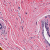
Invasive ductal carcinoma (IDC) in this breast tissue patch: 0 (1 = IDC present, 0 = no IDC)